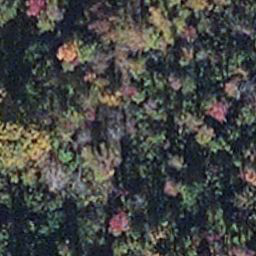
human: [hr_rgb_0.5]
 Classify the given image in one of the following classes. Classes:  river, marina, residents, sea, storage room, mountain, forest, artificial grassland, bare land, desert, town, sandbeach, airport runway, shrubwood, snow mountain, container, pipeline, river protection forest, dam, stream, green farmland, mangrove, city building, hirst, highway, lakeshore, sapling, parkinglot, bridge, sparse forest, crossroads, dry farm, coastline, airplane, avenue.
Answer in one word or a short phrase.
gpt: mangrove